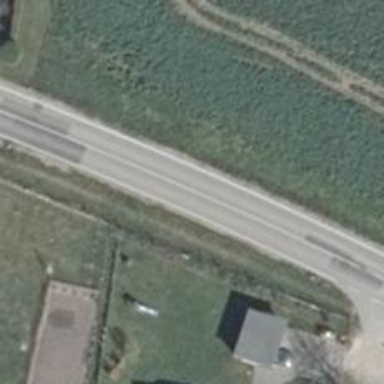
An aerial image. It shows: Tertiary road.